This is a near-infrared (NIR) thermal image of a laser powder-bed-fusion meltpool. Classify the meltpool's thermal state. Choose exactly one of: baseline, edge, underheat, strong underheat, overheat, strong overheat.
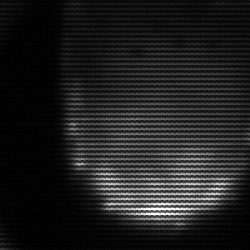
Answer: edge